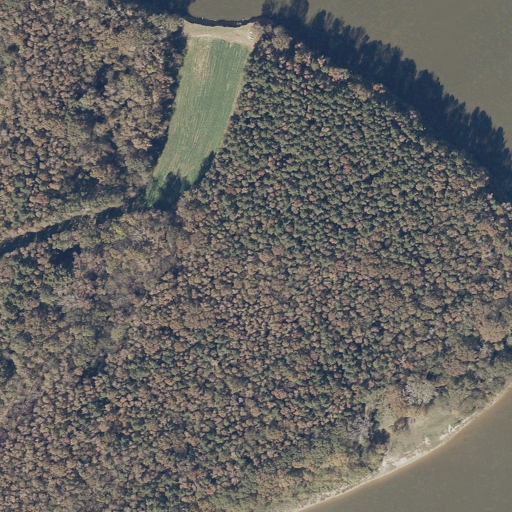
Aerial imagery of island in Alabama named Whites Island containing woody wetlands, mixed forest, open water, evergreen forest, herbaceous wetlands, and grassland